Question: I'm trying to achieve the result shown in the image using swift 1.2 and xcode 6.
Basically I want to create a view with a shape cut in it to be able to see the the view below to make a tutorial for my app.
I know how to create a circular shape but i don't know how to cut it out in a view.
I need a complete example on how to do it please.
Thanks in advance

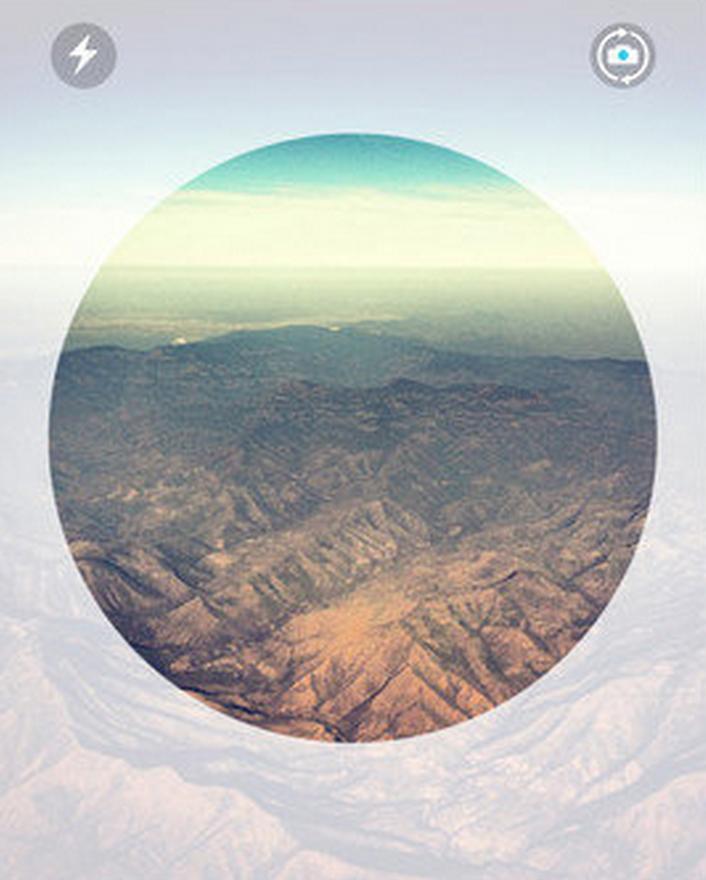
Answer: The easiest way to do this would be to create a png image with partly transparent white around the outside and a clear circle in the middle. Then stack 2 image views on top of each other, with the masking image on top, and set its "opaque" flag to false.
You could also do this by creating a CAShapeLayer and set it up to use a translucent white color, then install a shape that is the square with the hole cut out of it shape. You'd install that shape layer on top of your image view's layer.
The most general-purpose way to do that would be to create a custom subclass of UIImageView and have the init method of your subclass create and install the shape layer. I just created a gist yesterday that illustrated creating a custom subclass of UIImageView. Here is the link: <URL>
That gist creates a gradient layer. It would be a simple matter to adapt it to create a shape layer instead, and if you modified the layoutSubviews method you could make it adapt the view and path if the image view gets resized.
## EDIT:
Ok, I took the extra step of creating a playground that creates a cropping image view. You can find that at <URL>
The resulting image for my playground looks like this: